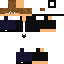
A male human skin with medium skin, wearing brown long hair dressed in a blue hoodie and black pants, featuring a closed mouth.